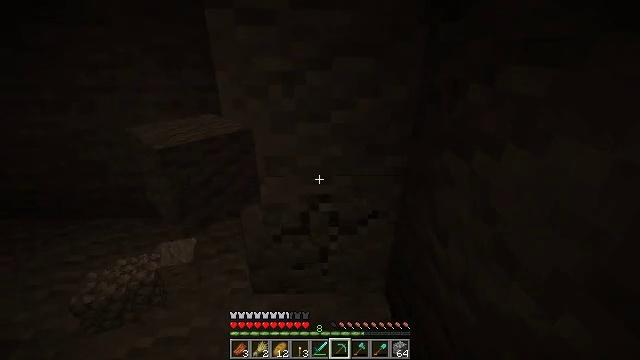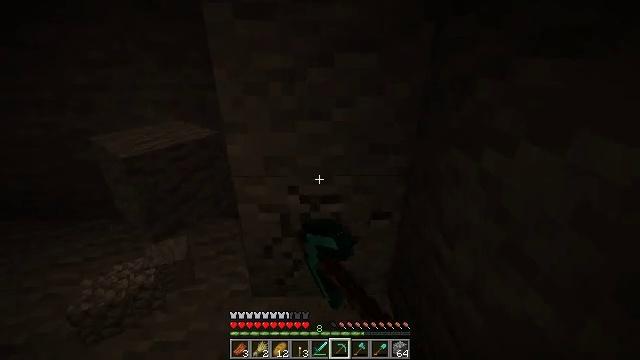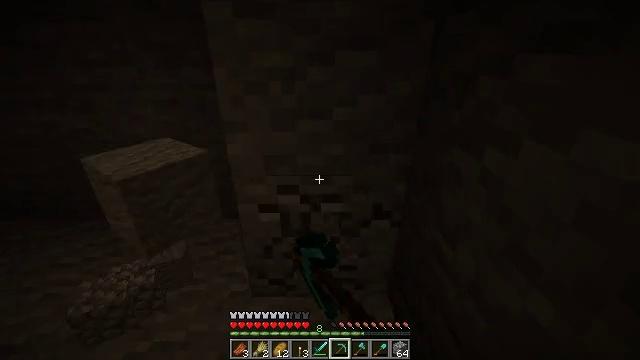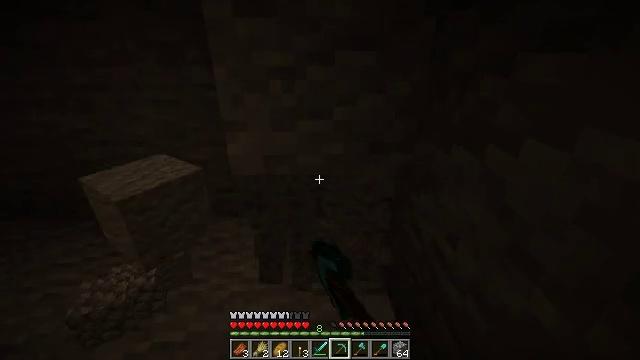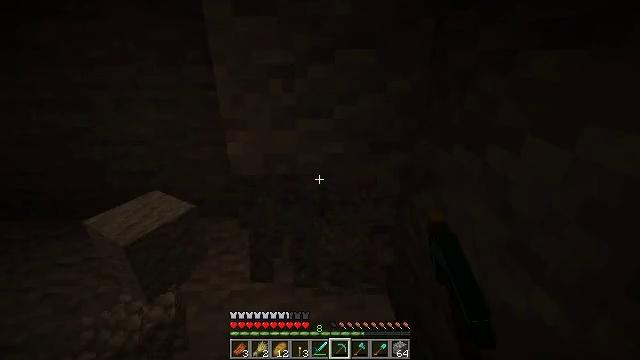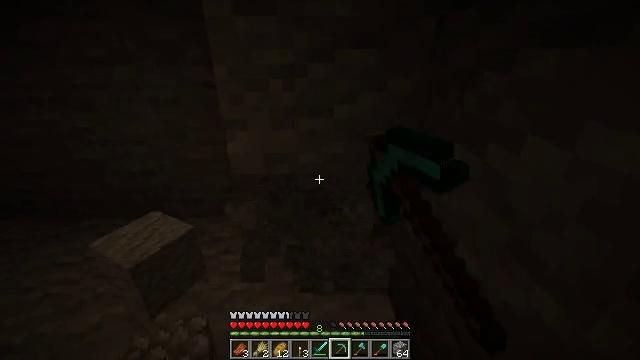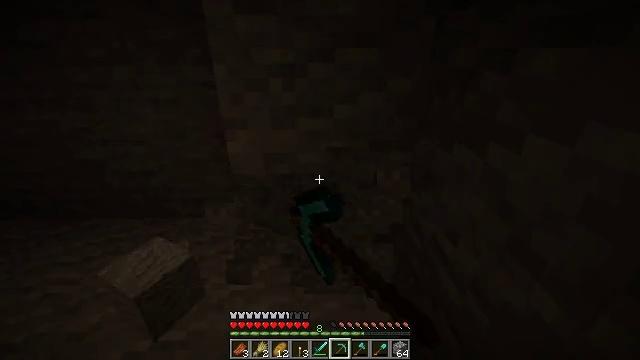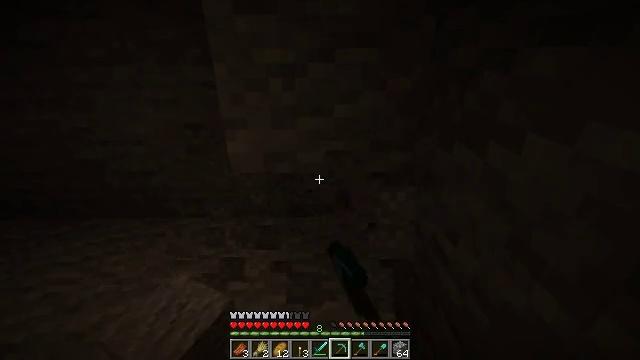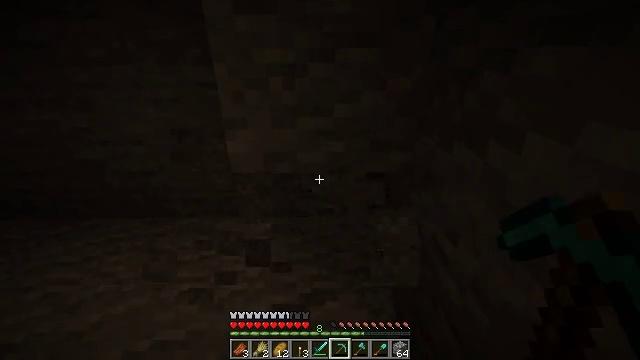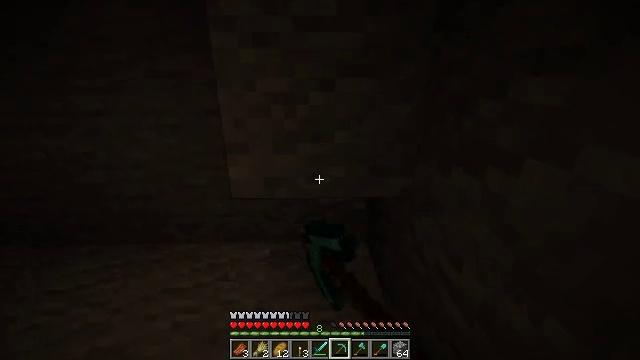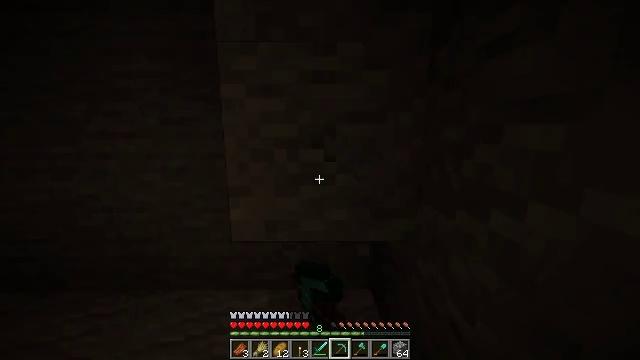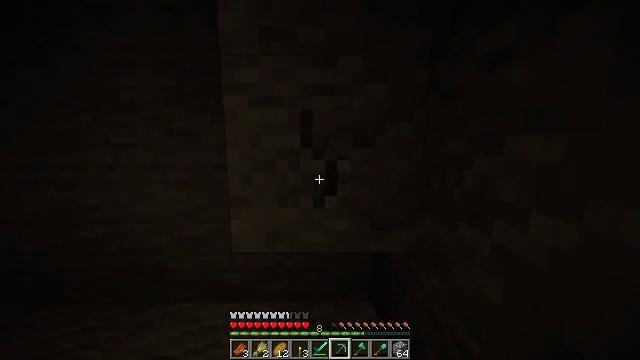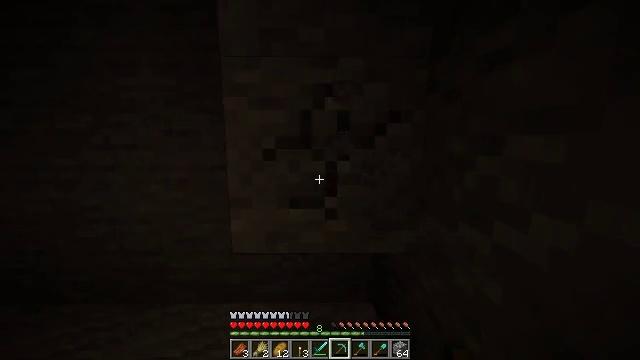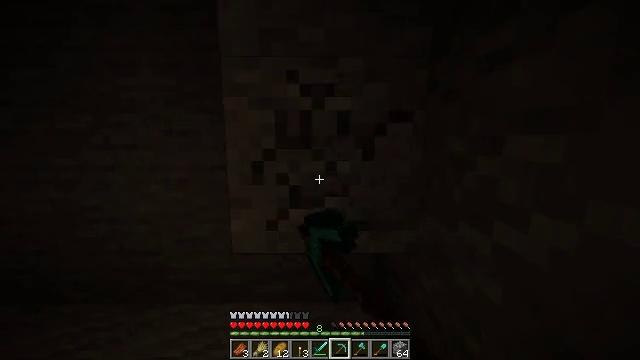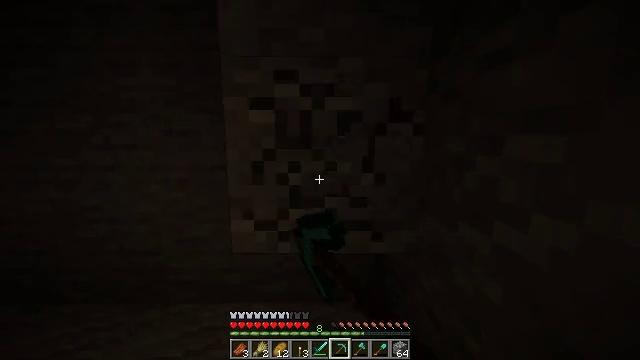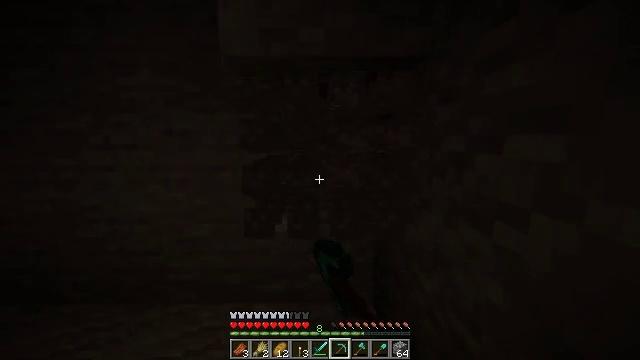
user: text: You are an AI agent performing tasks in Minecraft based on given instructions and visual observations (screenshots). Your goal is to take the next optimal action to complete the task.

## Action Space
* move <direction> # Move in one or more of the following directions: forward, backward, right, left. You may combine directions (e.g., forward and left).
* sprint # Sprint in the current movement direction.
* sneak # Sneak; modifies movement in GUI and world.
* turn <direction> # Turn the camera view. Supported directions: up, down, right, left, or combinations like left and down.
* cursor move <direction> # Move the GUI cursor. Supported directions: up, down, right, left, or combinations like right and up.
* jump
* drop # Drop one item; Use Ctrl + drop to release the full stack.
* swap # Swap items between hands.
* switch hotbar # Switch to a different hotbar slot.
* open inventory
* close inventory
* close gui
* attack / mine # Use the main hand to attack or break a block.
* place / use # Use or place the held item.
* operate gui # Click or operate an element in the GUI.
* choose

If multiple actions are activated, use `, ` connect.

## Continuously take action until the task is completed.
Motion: motion action
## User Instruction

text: Attack the andesite block to gather it.
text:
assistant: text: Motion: attack / mine
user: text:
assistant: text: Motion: attack / mine
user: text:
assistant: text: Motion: attack / mine
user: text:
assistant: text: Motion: attack / mine
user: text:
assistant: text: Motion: attack / mine
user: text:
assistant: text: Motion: attack / mine
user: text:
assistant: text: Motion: attack / mine
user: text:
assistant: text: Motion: attack / mine
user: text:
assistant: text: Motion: turn up, attack / mine
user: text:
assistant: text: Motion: turn up, attack / mine
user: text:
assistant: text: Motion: turn up, attack / mine
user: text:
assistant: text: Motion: attack / mine
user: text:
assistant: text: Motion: attack / mine
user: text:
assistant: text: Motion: attack / mine
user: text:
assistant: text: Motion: attack / mine
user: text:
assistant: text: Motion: attack / mine
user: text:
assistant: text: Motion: attack / mine
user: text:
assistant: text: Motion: turn up, attack / mine
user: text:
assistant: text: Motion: turn up, attack / mine
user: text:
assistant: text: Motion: turn up, attack / mine
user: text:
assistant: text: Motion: turn up, attack / mine
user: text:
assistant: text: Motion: turn up, attack / mine
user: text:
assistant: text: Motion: attack / mine
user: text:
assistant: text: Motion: attack / mine
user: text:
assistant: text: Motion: attack / mine
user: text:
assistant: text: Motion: attack / mine
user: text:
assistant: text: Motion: attack / mine
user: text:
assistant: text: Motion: turn up, attack / mine
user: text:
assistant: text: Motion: turn up, attack / mine
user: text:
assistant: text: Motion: turn up, attack / mine